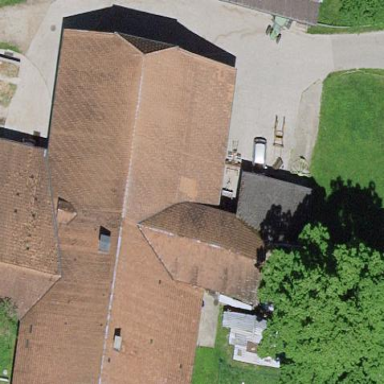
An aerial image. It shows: Farm building.